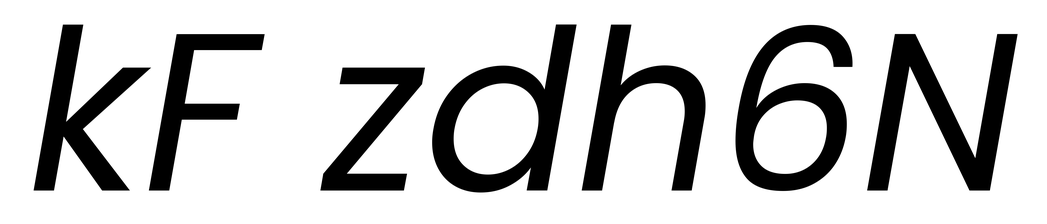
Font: Poppins-Italic